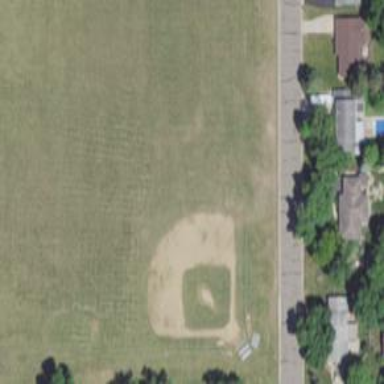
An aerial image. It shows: Baseball pitch for leisure land activities.